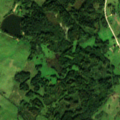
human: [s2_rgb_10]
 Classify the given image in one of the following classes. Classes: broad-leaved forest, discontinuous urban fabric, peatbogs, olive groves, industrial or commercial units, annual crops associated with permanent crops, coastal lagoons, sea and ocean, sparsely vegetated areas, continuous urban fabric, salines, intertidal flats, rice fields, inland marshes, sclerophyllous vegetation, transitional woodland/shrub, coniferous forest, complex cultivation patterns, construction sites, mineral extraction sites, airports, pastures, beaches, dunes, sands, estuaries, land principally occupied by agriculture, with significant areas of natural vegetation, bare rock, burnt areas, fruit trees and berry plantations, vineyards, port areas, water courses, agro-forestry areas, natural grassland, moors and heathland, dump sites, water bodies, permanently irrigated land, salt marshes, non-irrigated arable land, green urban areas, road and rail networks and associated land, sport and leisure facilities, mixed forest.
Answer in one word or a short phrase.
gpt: pastures, complex cultivation patterns, land principally occupied by agriculture, with significant areas of natural vegetation, broad-leaved forest